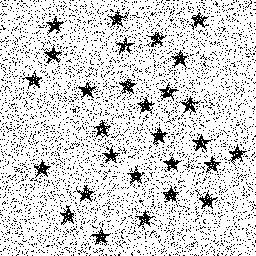
Squares: 0
Triangles: 0
Stars: 28
Total shapes: 28